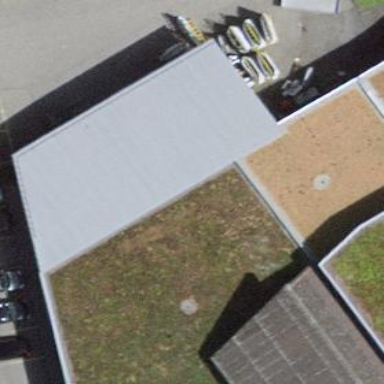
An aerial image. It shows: View of roof of building.